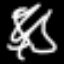
Label: squiggle